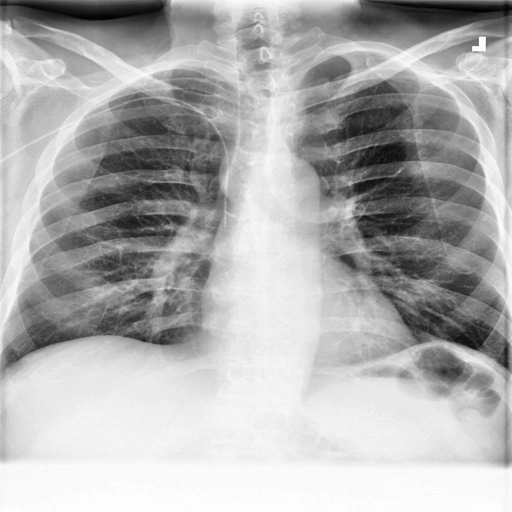
Finding: NORMAL